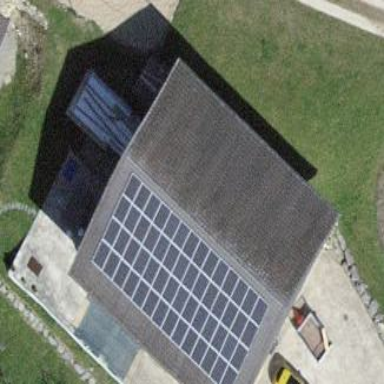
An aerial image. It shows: Solar power generator using photovoltaic panels.